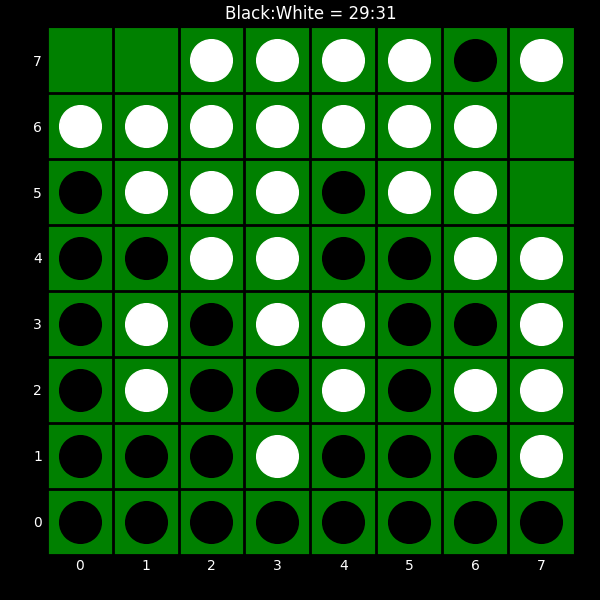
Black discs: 29
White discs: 31